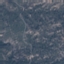
Land use / land cover: HerbaceousVegetation